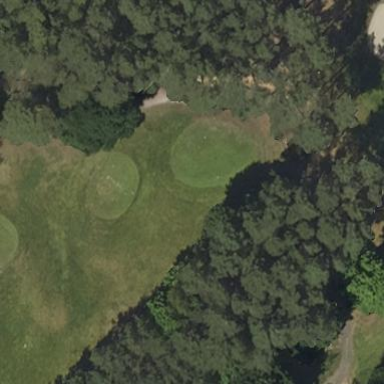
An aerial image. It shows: Golf tee.